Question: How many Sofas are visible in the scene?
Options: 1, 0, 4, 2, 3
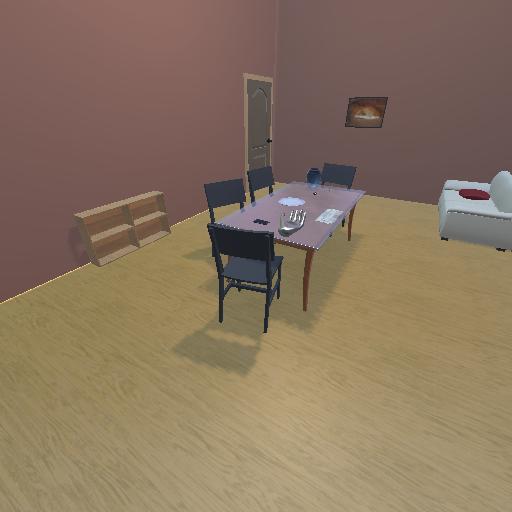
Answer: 1